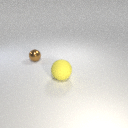
large yellow rubber sphere in front of small brown metal sphere